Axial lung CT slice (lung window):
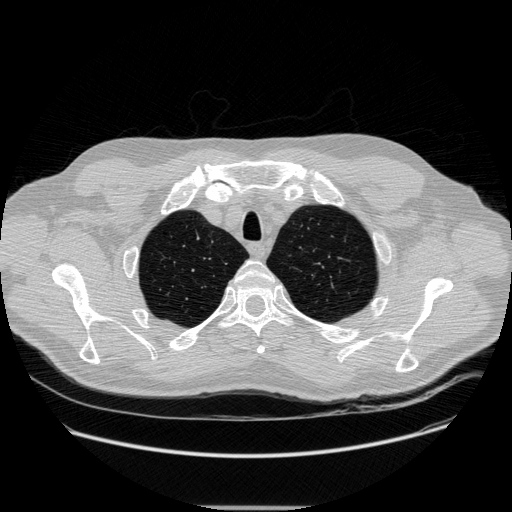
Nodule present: no